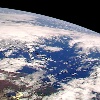
Label: cloud